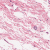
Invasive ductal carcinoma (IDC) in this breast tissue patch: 0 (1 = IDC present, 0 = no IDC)